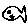
Label: fish